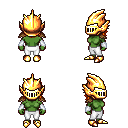
a pixel art fantasy rpg character, female body template, orc, green skin, leather shoulder armor, white pants, light blonde long bangs hairstyle, gold helm, white cloth bracers, gold boots, four views (front, back, left, right), 2x2 character sprite sheet, small pixel art, hard edges, no anti-aliasing